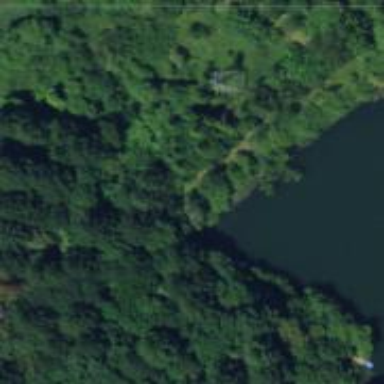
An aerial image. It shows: Reservoir.